Question: This is a rather specific request, but I was wondering if anybody had a solution to this particular problem. When a plot includes a colorbar, it seems as though Matplotlib attempts to squeeze both the colorbar and the plot itself into a square bounding box. Is there a way to leave the plot itself exactly the dimensions you want (ideally an aspect ratio of 1) while still having a colorbar? Is there a clever way of doing this so that you don't have to guess and check?

Code is below:
'''
plt.figure(figsize=(8,8))
props = dict(boxstyle='round', facecolor='#C0C0C0', alpha=1)
plt.hexbin(p_binned[7],q_binned[7],extent=(0,1,0,1),gridsize=50,cmap='bone')
plt.colorbar()
text_content = "{:1.3f} ".format(bins[7]/r200_MediumMass2)
plt.text(0.05, 0.95, text_content + r"$r/r_{200}$", fontsize=16, verticalalignment='top', bbox=props)
plt.xlabel('p')
plt.ylabel('q',rotation='horizontal')
plt.ylim(0,1)
plt.xlim(0,1)
plt.show()
'''
Thanks!
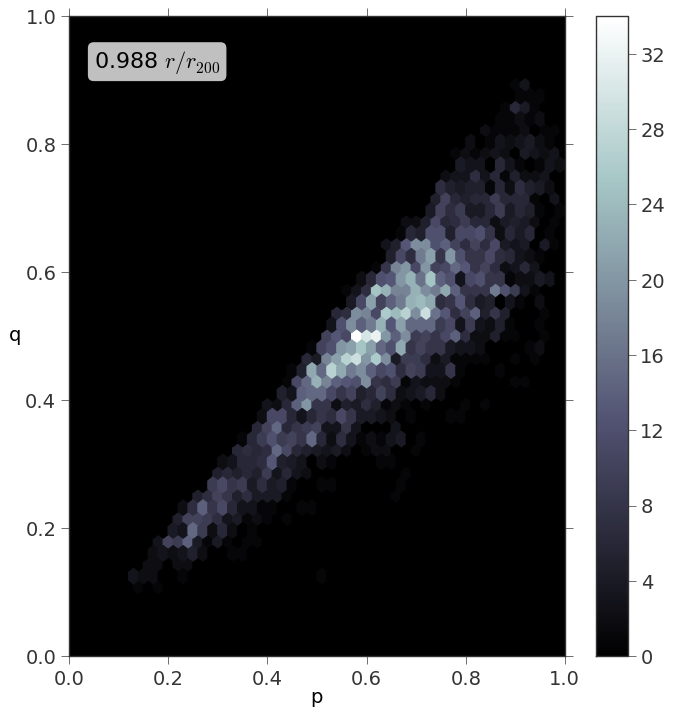
Answer: You can force the aspect-ratio of the axes to be one via
'''
ax.set_aspect('equal')
'''
and re-size the figure to what ever dimension (in inches) you want
'''
fig.set_size_inches([height, width],forward=True)
'''
You can use
'''
art.get_window_extent()
'''
to get the size of any artist in display units, you can use this to programatically re-size things.
How else should mpl add in the colorbar?